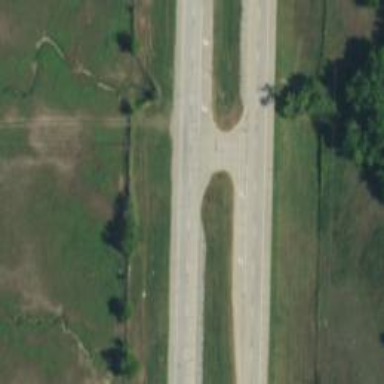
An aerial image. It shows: Trunk link highway.